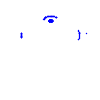
Particle: pion